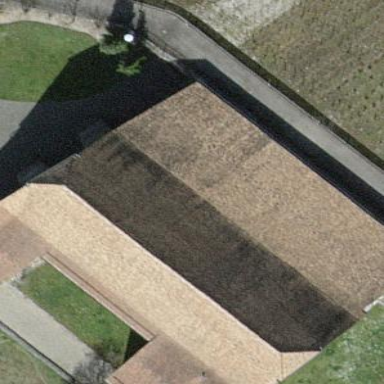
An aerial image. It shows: Museum building.